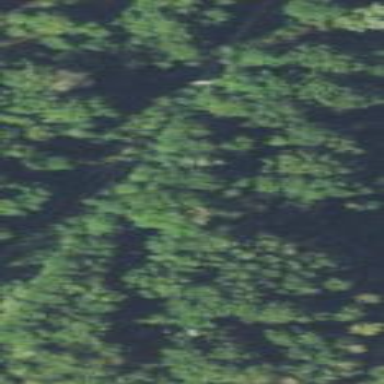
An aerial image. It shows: Forest area.